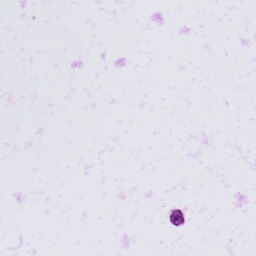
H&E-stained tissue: Prostate